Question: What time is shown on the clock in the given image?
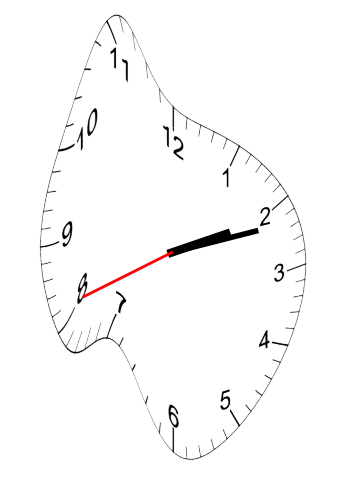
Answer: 02:11:41